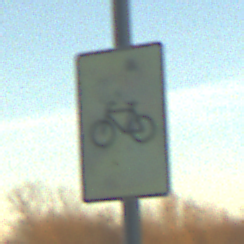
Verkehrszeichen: RadverkehrOhnePfeilsymbol
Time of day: SunriseSunset
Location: Outdoor (Nature)
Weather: Clear
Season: Winter
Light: Natural